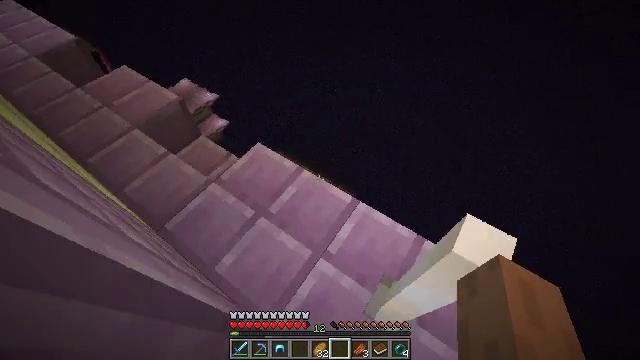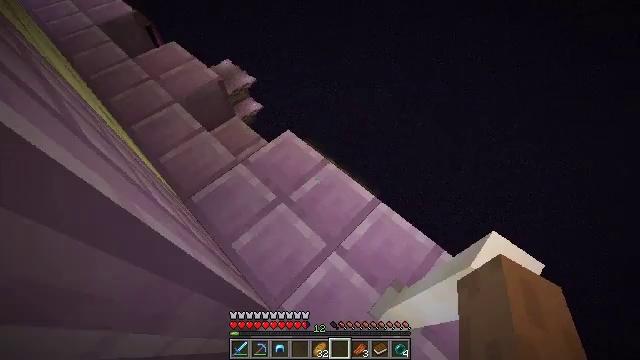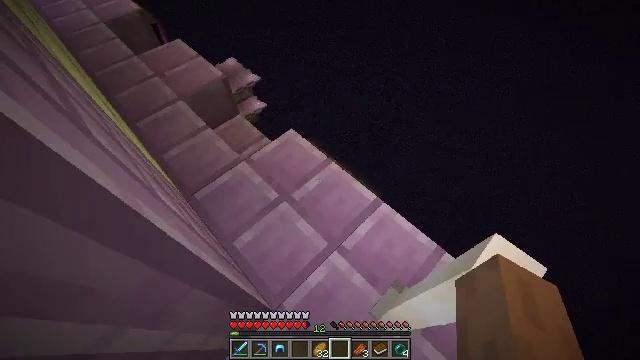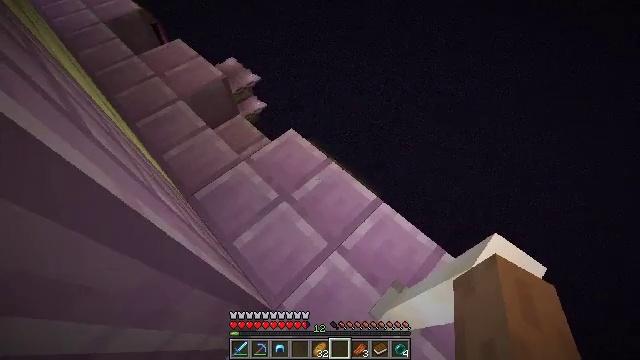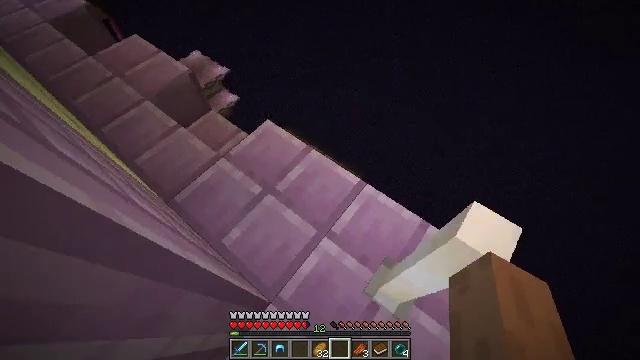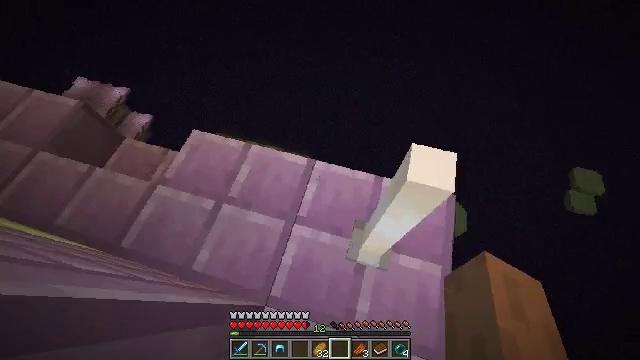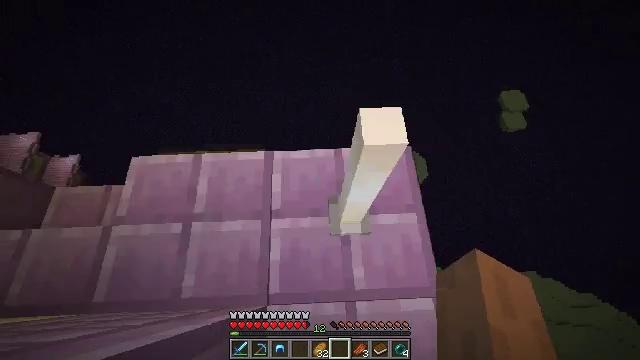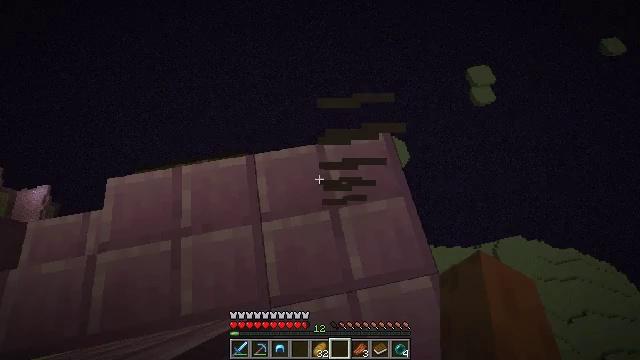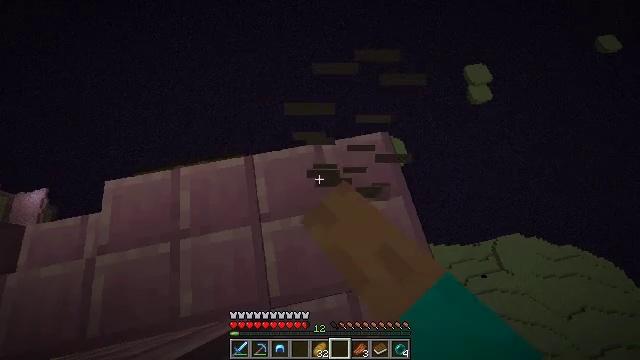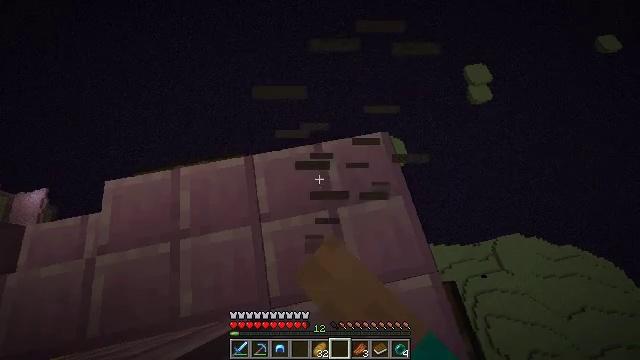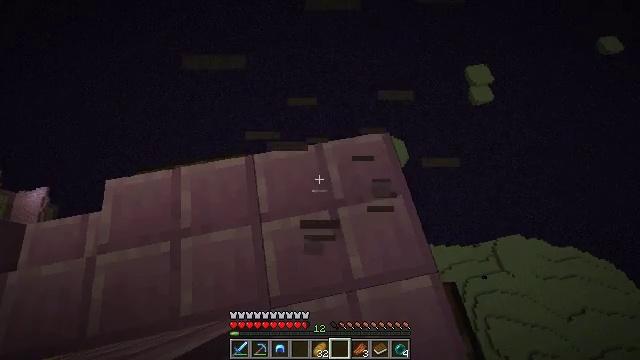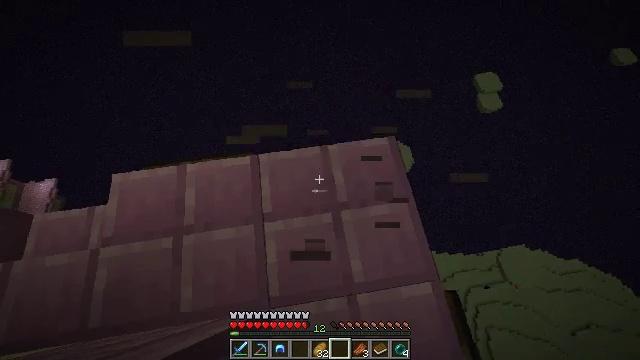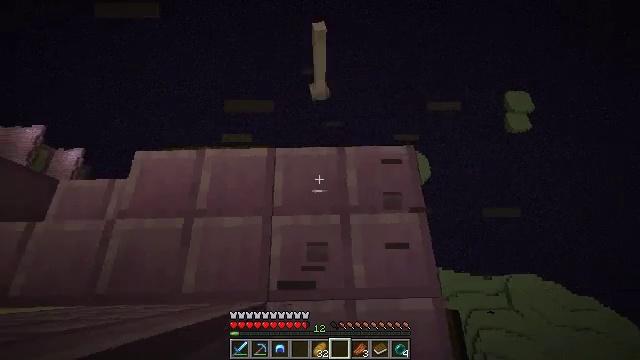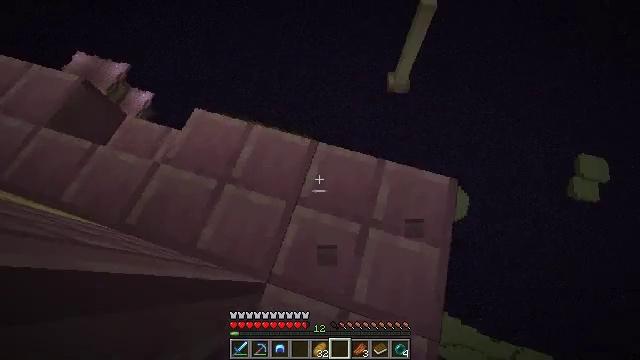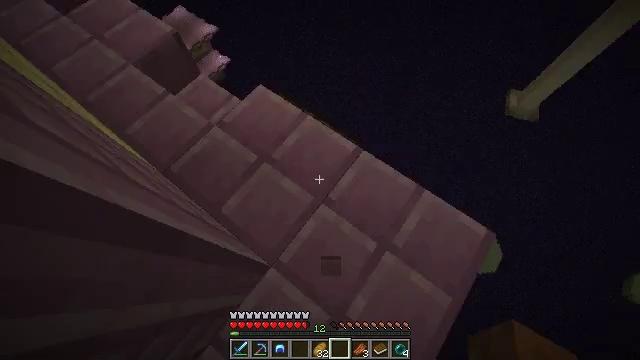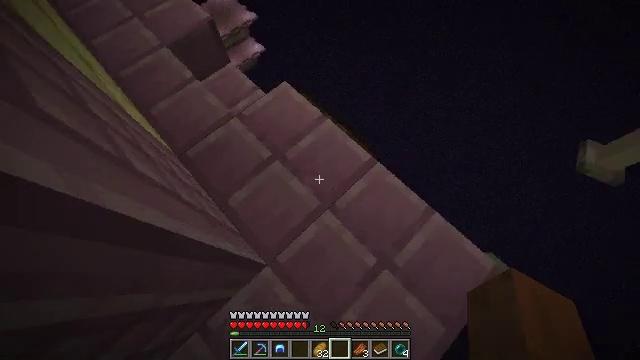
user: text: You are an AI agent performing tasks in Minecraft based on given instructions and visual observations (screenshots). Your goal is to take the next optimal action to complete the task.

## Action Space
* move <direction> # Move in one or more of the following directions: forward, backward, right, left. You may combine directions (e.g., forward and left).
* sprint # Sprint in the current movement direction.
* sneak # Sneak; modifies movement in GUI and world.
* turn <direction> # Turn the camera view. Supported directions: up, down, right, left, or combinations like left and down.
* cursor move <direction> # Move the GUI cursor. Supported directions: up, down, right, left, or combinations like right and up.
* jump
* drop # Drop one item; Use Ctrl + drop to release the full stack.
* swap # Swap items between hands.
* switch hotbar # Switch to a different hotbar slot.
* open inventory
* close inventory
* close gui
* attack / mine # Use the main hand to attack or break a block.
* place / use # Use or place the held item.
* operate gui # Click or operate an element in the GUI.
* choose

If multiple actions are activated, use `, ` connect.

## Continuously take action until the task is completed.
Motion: motion action
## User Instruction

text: Gather an end rod from the structure.
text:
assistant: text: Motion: turn left and down
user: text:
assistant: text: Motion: turn left
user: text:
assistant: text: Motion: no_op
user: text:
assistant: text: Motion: turn right and down
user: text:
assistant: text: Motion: turn right and down
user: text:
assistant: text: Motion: turn right and down
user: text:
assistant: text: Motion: turn right, attack / mine
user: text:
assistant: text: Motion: attack / mine
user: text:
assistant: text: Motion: attack / mine
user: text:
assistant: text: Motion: no_op
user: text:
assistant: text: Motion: turn left
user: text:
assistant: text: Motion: turn left
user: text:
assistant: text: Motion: turn left
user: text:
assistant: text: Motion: move forward, turn left
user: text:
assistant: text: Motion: move forward, turn left
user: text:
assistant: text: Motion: move forward, turn left and down
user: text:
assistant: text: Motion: turn left and down
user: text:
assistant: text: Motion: sneak, turn left
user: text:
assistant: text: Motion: sneak, turn left
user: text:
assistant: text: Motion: sneak, turn left
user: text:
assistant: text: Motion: sneak
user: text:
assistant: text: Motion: sneak
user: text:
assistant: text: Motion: sneak
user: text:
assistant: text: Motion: move forward, sneak
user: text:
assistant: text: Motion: move forward, sneak
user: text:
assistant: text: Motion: move forward, sneak
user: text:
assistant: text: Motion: move forward, sneak, turn right
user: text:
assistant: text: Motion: move forward, sneak, turn right and down
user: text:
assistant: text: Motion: move forward, sneak, turn right and down
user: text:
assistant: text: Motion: move forward, sneak, turn right and down